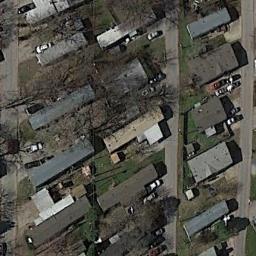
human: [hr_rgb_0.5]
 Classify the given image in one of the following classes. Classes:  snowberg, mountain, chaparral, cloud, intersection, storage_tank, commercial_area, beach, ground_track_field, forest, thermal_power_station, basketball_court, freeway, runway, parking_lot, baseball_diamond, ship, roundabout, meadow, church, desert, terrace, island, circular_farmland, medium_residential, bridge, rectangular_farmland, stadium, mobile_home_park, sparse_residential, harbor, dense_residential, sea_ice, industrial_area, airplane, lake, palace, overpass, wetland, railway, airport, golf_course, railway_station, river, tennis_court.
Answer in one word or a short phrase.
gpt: mobile_home_park